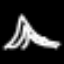
Label: The Eiffel Tower